What modifications can be observed between these two pictures?
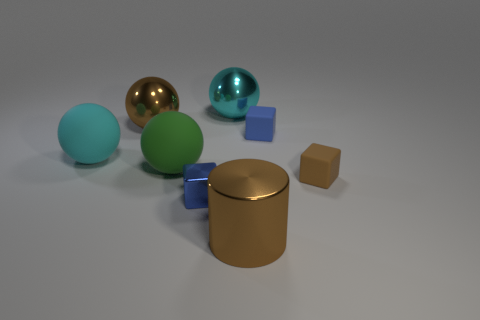
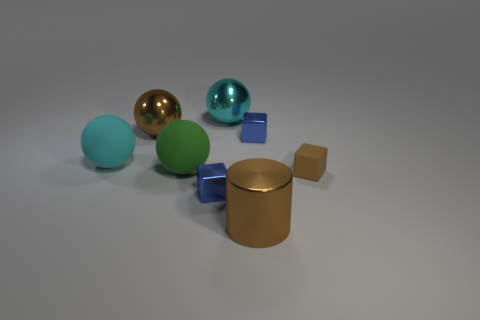
the blue matte thing changed to metallic
the blue matte object changed to metal
the tiny blue rubber block behind the large cyan matte ball changed to shiny
the tiny blue matte block changed to metallic
the tiny blue rubber cube that is right of the shiny cylinder turned metallic
the tiny blue rubber block behind the green object turned metallic
the small blue matte cube on the right side of the cyan metal sphere changed to metallic